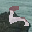
Label: 5